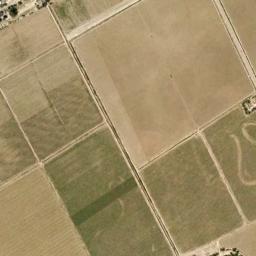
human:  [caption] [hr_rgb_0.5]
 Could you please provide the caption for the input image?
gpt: There are some light green and bare rectangular farmland .

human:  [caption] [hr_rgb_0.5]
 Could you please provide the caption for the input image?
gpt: There are many rectangular farmlands of different sizes and shades .

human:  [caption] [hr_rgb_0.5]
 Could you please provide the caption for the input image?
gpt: Some khaki rectangular farmlands of different sizes are arranged in neat rows and some paths go through the farmlands .

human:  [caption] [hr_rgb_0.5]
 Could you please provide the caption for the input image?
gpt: Several neatly arranged light green, Khaki and tan mixed rectangular farmlands of different sizes .

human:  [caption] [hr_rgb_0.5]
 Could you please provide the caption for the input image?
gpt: There are some yellow rectangular farmlands and green ones .